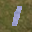
Label: 1